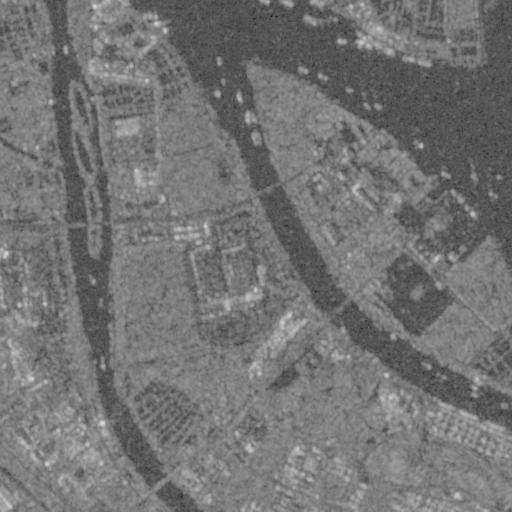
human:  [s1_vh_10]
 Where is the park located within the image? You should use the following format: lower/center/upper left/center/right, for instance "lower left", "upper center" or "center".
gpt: The park is located in the upper right of the image.
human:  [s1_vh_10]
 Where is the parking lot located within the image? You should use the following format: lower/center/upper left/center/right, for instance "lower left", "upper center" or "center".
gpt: The parking lot is located in the upper right of the image.
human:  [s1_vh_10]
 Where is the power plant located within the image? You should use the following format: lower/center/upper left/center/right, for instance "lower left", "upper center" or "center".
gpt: The power plant is located in the upper left of the image.
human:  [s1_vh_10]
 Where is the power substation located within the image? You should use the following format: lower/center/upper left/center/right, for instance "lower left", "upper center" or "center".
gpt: The power substation is located in the center left of the image.
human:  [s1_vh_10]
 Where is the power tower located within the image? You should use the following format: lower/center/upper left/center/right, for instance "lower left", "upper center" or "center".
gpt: The power tower is located in the lower left of the image.
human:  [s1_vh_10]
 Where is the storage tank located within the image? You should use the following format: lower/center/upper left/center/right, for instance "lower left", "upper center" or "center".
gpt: The storage tank is located in the lower right of the image.
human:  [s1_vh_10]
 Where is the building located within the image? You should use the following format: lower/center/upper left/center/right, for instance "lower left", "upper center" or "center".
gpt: There is no building in the image.

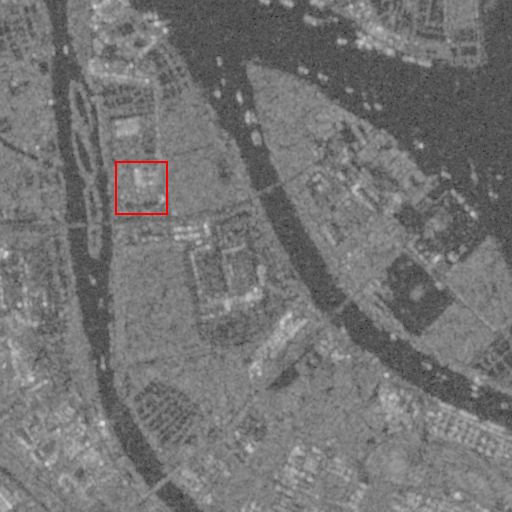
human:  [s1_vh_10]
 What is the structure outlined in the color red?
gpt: The structure outlined in red is a power plant.
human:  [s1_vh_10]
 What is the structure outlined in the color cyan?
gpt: There is no cyan outline.